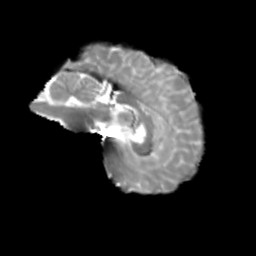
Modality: T2w
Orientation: sagittal
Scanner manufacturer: siemens
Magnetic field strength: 3 T
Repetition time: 4 s
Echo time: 0.0594 s